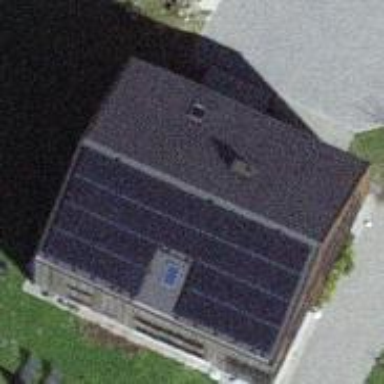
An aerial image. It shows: Solar power generator.